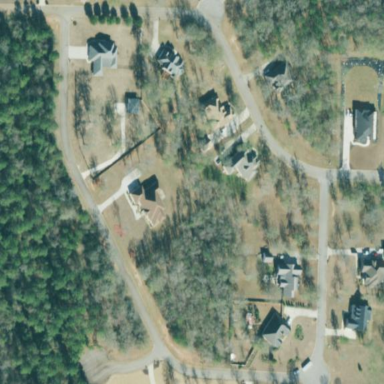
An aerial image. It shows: This residential area consists of single-family homes.